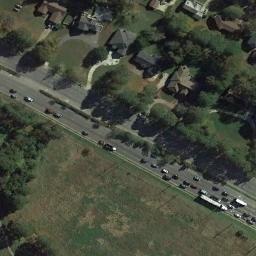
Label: freeway